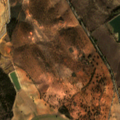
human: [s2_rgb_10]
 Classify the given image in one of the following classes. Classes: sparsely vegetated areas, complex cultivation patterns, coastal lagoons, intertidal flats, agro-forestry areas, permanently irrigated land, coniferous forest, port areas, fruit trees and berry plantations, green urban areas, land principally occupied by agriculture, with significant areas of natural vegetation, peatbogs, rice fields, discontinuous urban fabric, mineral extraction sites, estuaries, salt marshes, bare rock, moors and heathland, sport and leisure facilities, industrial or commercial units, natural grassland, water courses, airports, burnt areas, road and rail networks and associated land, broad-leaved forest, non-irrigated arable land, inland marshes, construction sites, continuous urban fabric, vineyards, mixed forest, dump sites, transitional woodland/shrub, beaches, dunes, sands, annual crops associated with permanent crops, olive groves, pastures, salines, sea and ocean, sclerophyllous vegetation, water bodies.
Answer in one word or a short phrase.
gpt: mineral extraction sites, non-irrigated arable land, permanently irrigated land, agro-forestry areas, transitional woodland/shrub